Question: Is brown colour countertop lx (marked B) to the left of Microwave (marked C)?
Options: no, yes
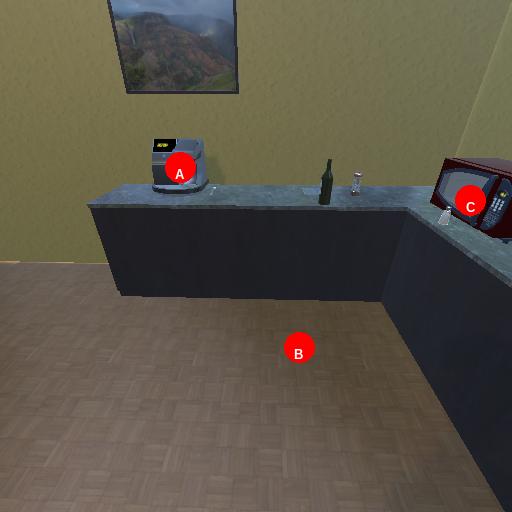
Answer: no